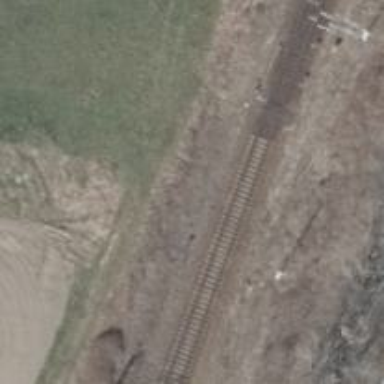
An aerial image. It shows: Railway signal.